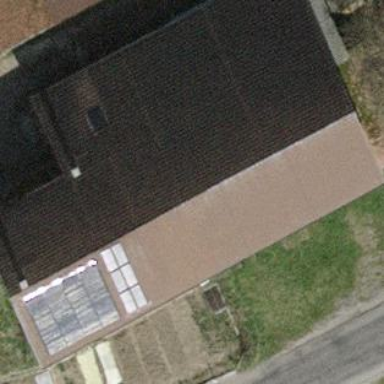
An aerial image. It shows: Farm building.